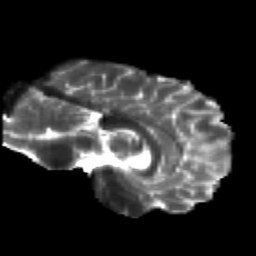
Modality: T2w
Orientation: sagittal
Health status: healthy
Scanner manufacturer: siemens
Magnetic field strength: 3 T
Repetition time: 12 s
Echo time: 0.092 s